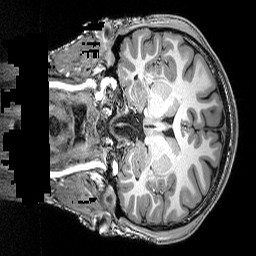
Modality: T1w
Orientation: coronal
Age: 19
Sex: male